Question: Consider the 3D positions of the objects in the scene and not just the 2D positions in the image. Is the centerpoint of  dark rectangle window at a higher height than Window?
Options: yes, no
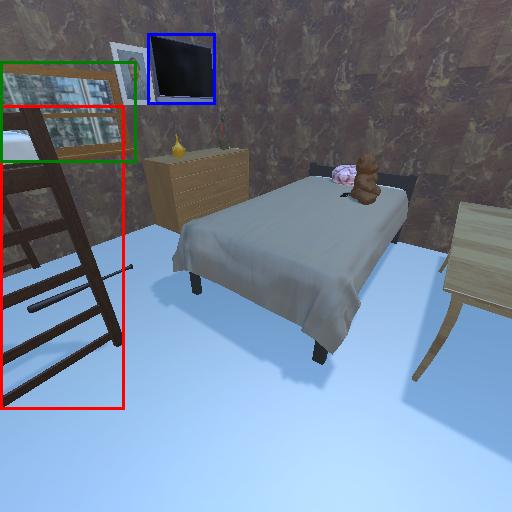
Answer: yes